Interaction volume radius: 5 \u00c5
Interaction volume height: 15 \u00c5
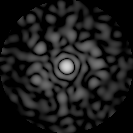
Disorder parameter: 0.8647